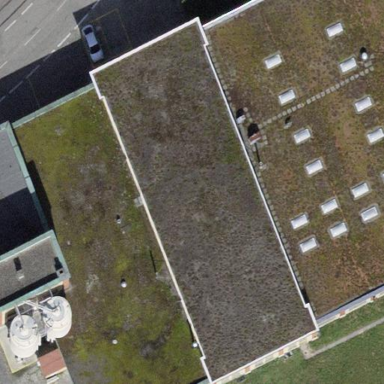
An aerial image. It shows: Building with flat roof.